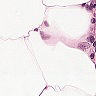
Metastatic tissue present: no